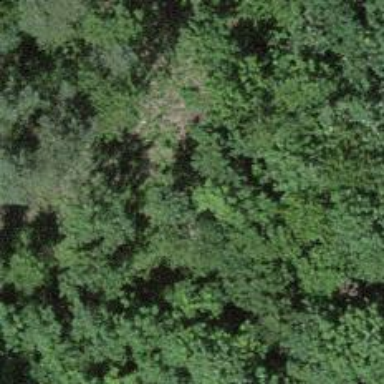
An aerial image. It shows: Deciduous tree with broadleaved leaves.